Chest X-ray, AP view. Patient: 21 years old, sex F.
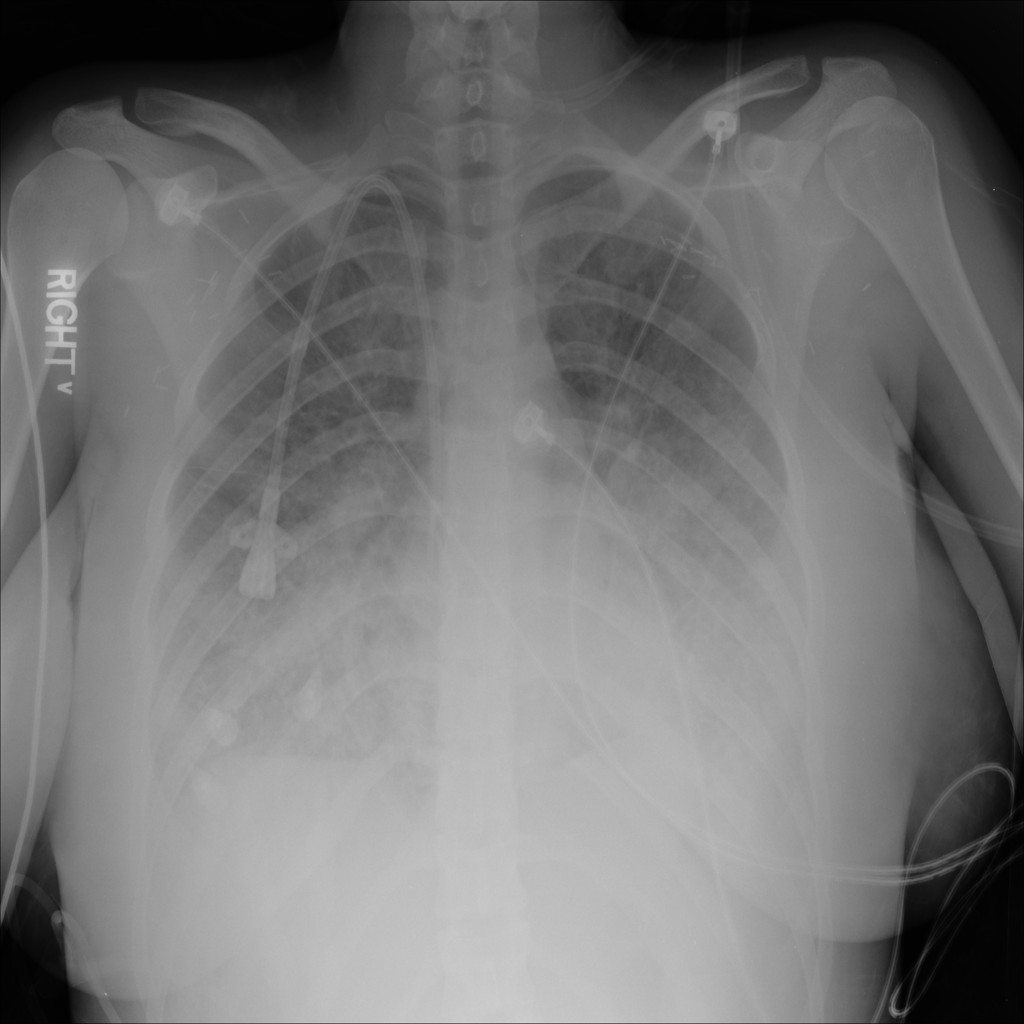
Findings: Edema